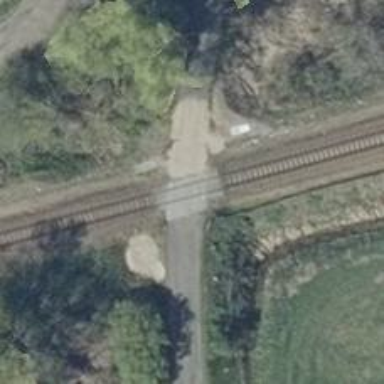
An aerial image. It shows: Railway level crossing.